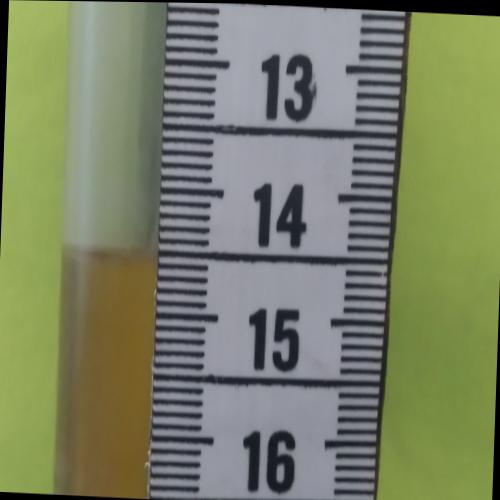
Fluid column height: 14.5 cm